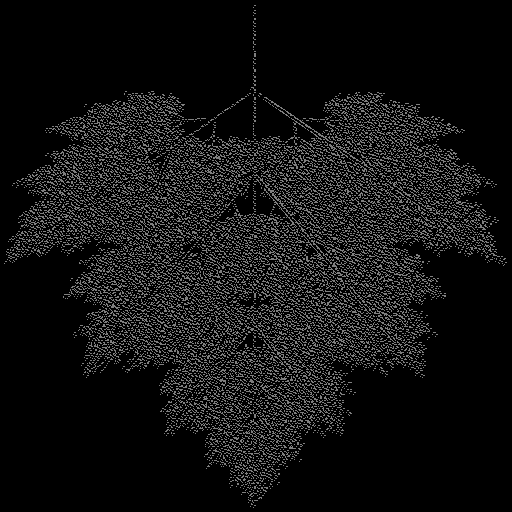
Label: tree